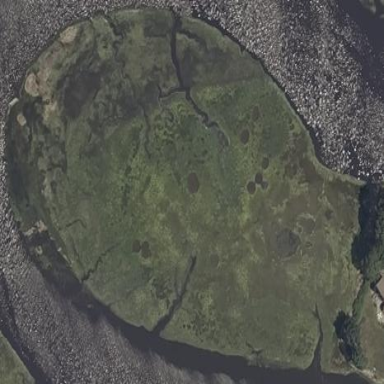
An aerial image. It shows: Saltmarsh wetland area.